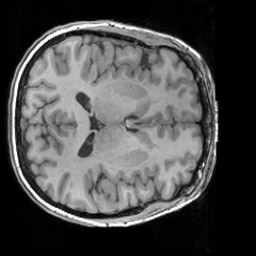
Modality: T1w
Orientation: axial
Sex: female
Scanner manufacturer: siemens
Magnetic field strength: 3 T
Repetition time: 1.63 s
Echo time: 0.00311 s